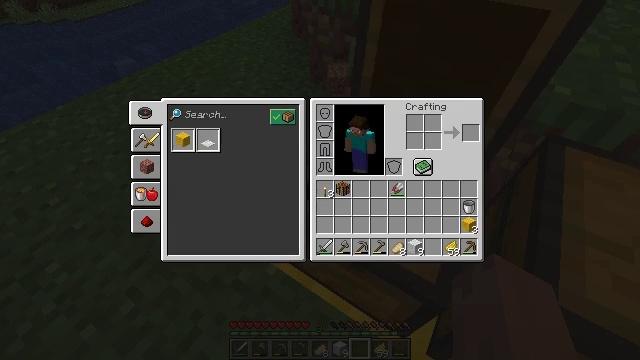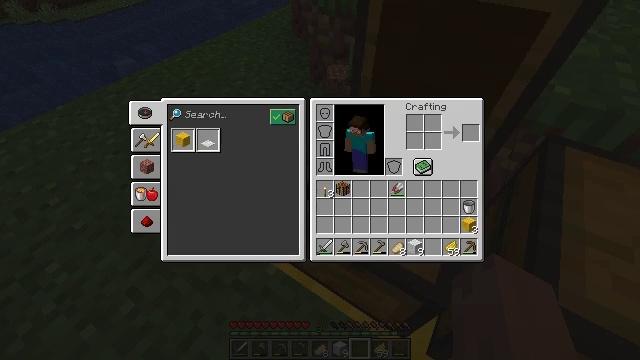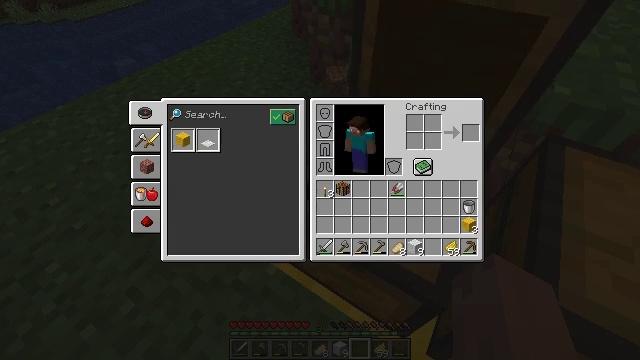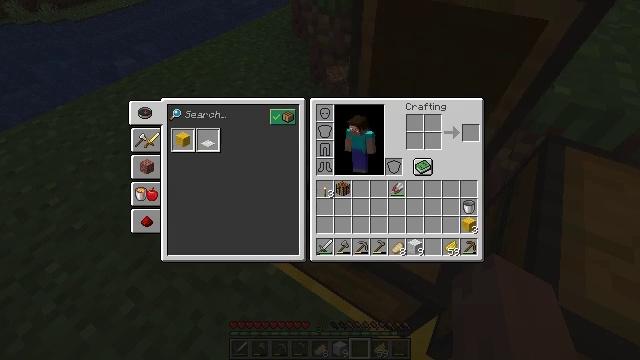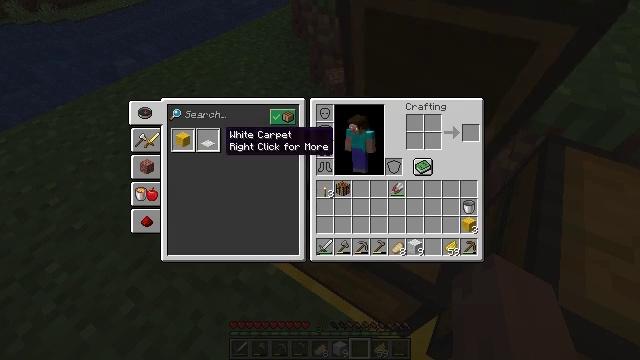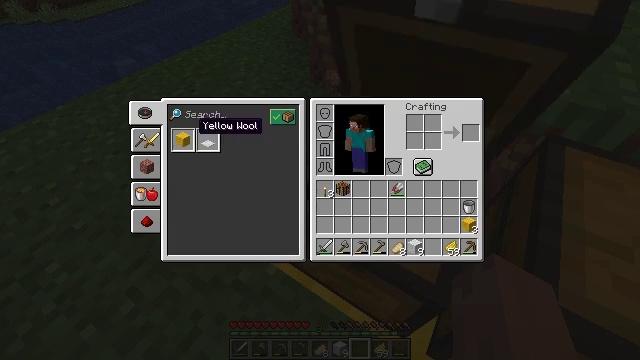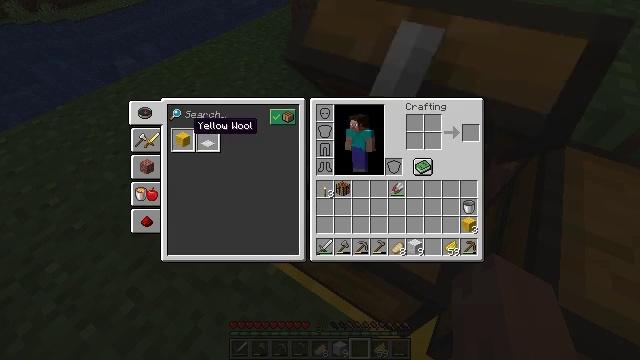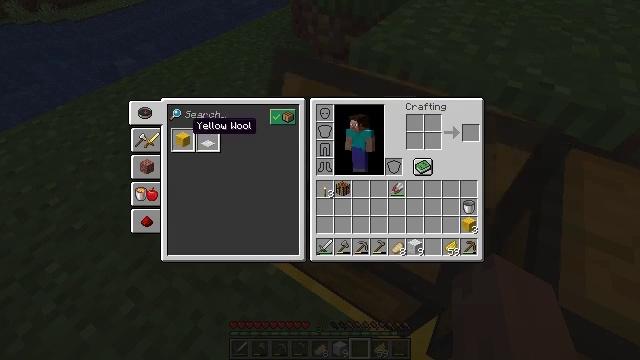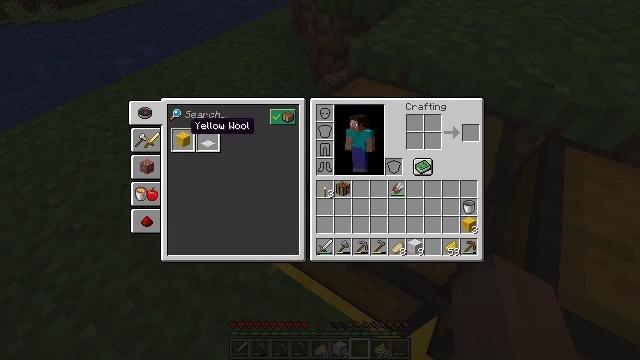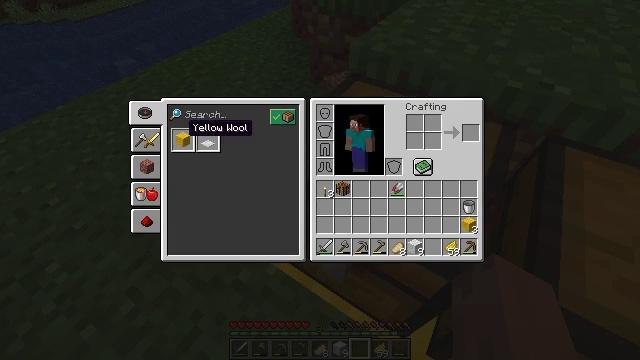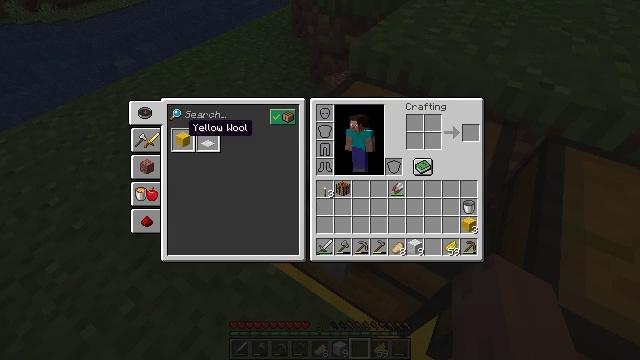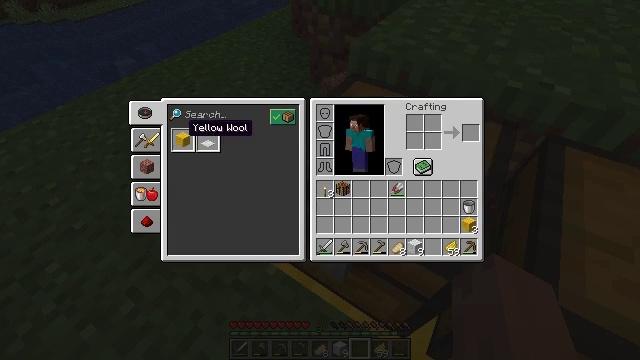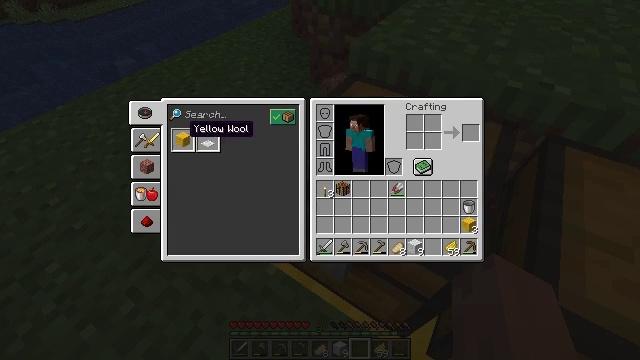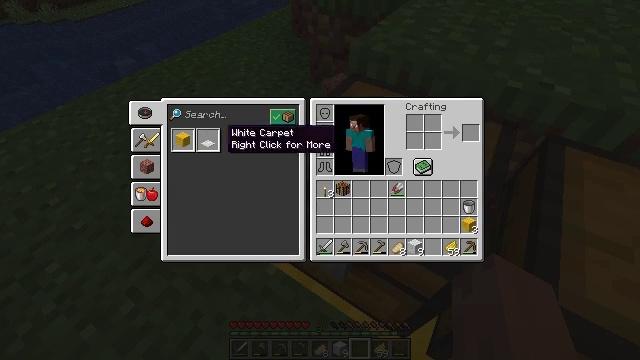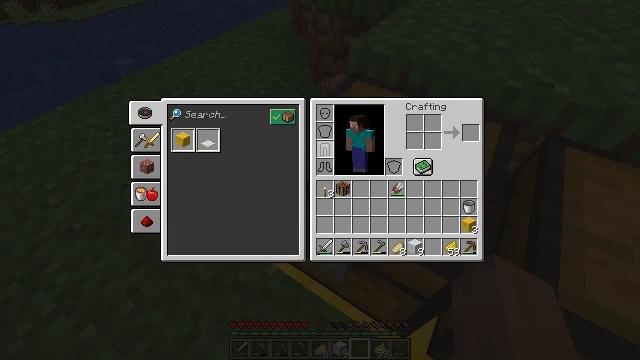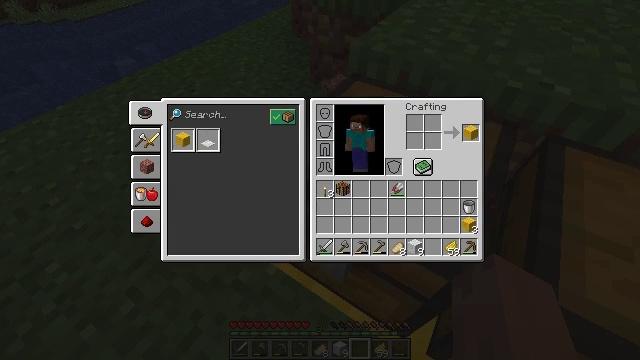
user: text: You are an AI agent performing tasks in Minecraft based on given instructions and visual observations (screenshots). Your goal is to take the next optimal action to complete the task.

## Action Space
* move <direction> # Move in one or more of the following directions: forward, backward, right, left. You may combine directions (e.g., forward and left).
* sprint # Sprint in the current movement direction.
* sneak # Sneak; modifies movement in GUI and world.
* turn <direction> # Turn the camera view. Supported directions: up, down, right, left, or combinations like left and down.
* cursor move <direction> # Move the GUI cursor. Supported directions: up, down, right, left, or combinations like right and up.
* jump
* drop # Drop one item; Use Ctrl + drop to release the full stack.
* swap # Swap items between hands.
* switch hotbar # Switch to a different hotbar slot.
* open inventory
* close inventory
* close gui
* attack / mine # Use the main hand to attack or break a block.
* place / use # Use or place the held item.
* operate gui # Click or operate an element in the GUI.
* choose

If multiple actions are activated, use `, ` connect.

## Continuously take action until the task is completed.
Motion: motion action
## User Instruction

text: Create yellow wool with materials: yellow dye and white wool.
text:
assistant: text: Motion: cursor move left
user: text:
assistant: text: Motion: cursor move left and up
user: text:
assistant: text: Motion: cursor move left and up
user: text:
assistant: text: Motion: cursor move left and up
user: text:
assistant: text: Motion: cursor move left and up
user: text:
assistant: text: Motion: sneak
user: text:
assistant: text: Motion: sneak
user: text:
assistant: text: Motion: sneak
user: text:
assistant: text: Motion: sneak
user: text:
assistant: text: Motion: sneak, operate gui
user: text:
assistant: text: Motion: sneak, operate gui
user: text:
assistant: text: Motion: sneak, operate gui
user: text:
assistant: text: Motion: sneak, cursor move right
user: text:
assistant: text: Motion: sneak, cursor move right
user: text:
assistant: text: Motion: sneak, cursor move right
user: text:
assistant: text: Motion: sneak, cursor move right
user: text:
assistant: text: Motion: sneak
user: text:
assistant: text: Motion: sneak, cursor move right
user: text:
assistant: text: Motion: sneak, cursor move right
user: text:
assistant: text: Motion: sneak, cursor move right
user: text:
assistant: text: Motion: sneak
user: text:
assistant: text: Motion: sneak
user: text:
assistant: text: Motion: sneak
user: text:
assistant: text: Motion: sneak
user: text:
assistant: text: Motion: sneak
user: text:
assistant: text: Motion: sneak, operate gui
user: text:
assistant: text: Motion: sneak, operate gui
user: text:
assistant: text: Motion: sneak, operate gui
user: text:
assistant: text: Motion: sneak
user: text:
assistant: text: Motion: sneak